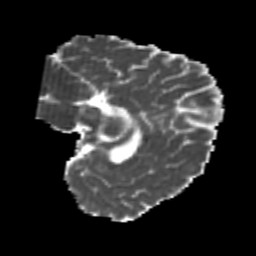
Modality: MD
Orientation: sagittal
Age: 24
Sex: male
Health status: healthy
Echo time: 0.074 s